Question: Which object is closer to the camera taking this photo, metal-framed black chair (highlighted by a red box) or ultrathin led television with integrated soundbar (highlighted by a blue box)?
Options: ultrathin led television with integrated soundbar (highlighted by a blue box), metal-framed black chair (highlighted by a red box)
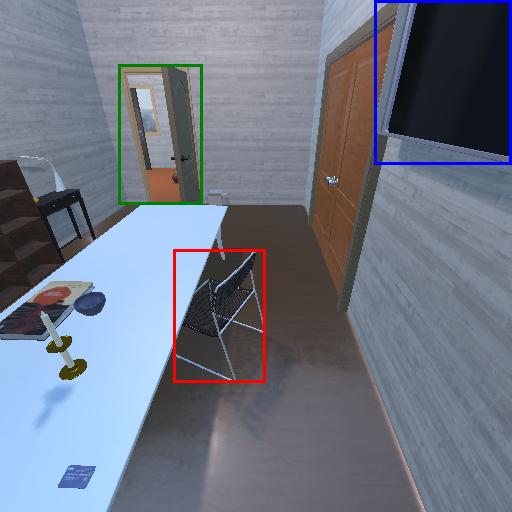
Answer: ultrathin led television with integrated soundbar (highlighted by a blue box)